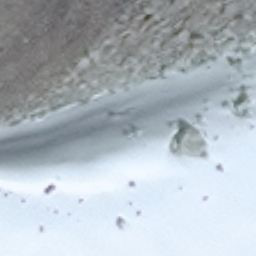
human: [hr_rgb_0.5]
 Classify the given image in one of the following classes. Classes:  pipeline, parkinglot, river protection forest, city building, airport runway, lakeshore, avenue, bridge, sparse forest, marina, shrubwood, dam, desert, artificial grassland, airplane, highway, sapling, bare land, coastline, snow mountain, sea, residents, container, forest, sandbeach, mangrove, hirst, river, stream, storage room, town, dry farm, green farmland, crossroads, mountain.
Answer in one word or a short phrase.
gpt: snow mountain